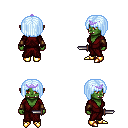
a pixel art fantasy rpg character, female body template, orc, green skin, red robe, teal pants, white cyan pageboy hairstyle, purple tiara, cloth bracers, gold boots, dagger, four views (front, back, left, right), 2x2 character sprite sheet, small pixel art, hard edges, no anti-aliasing